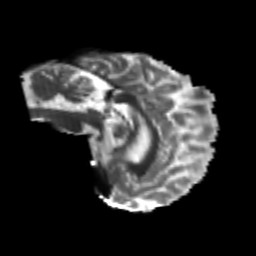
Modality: T2w
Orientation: sagittal
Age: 25
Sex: female
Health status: healthy
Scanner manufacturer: philips
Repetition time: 7.389 s
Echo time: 0.08599 s